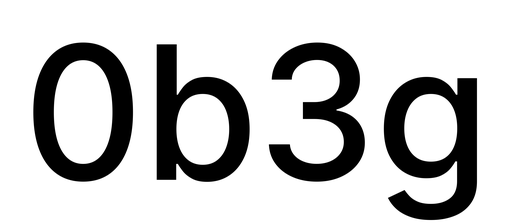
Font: Inter_Medium